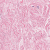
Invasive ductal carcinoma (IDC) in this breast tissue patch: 0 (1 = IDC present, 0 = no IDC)